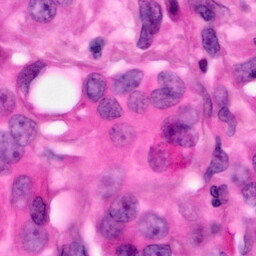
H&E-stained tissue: Pancreatic